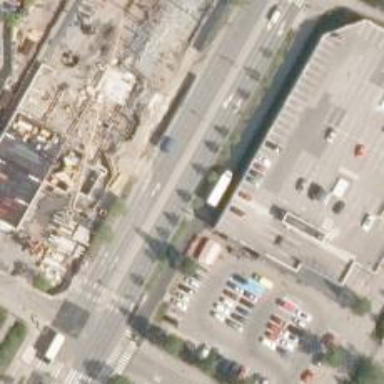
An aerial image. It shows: Advertising column.